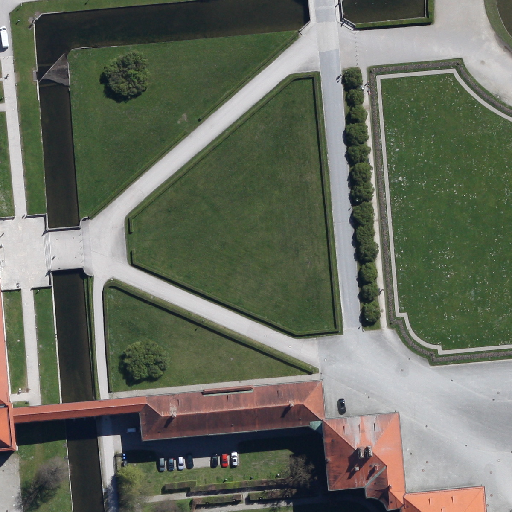
Referring expression: vehicle in the parking area